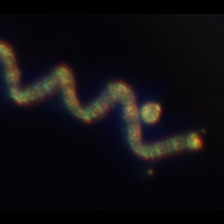
Taxon: Chaetoceros
Group: Diatoms